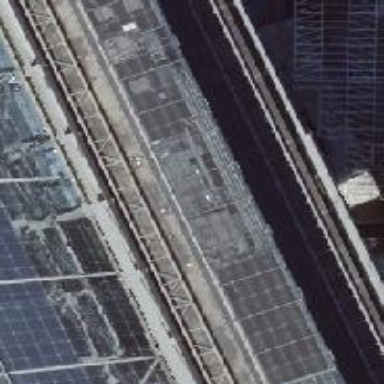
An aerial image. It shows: Platform edge at railway station.